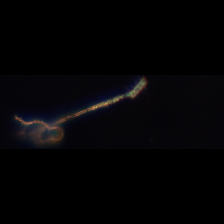
Taxon: Chaetoceros
Group: Diatoms